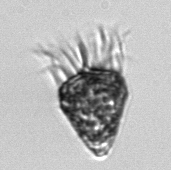
Label: Strombidium_morphotype2